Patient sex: F
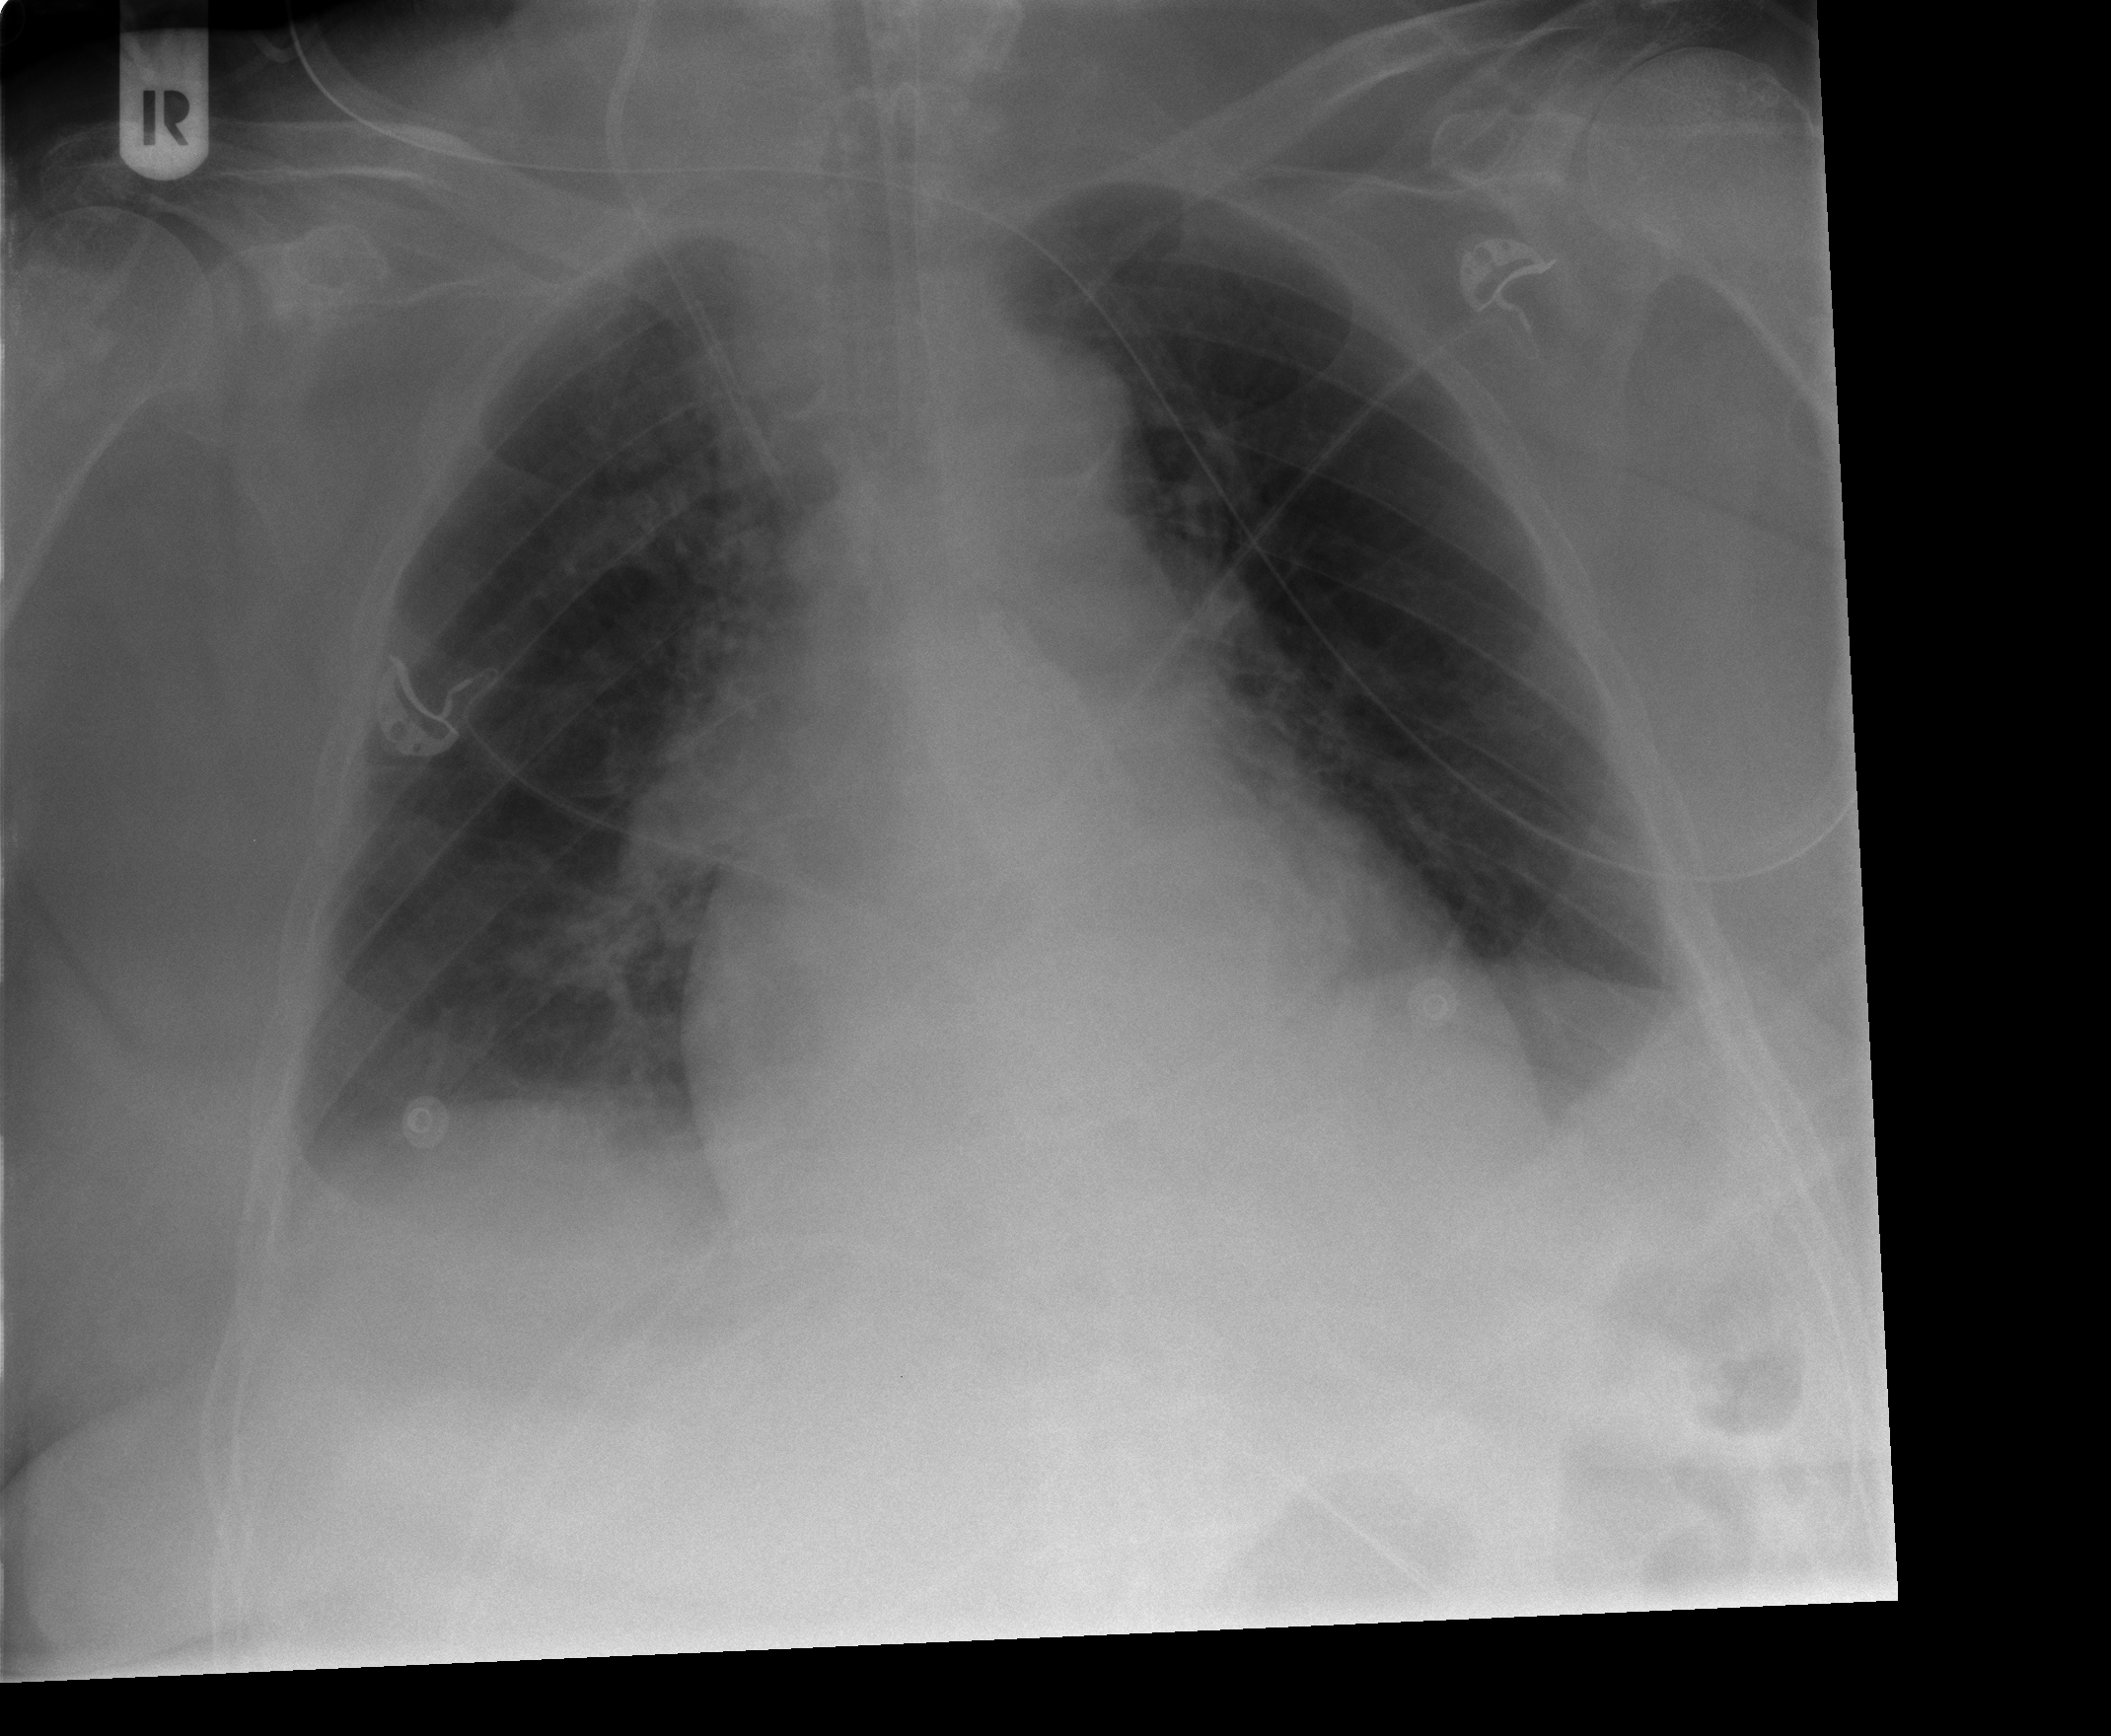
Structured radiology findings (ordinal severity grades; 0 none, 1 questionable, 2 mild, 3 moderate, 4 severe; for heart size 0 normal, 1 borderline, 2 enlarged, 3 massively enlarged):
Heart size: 2
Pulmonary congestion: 2
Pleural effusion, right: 2
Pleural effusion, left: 0
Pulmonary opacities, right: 0
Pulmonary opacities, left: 0
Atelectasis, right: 0
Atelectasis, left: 0